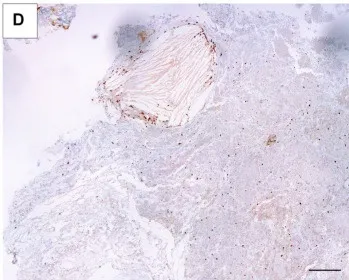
(D) Nuclear immunohistochemical staining of Ki67 in neoplastic cells. (3, 3'-diaminobenzidine staining). Scale Bar 100 mum.
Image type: pathology (immunostaining)